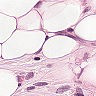
Metastatic tissue present: yes